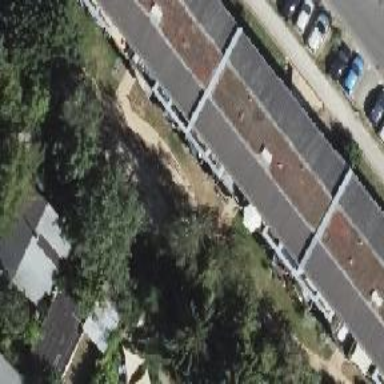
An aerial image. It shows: Apartment building with double saltbox roof shape.